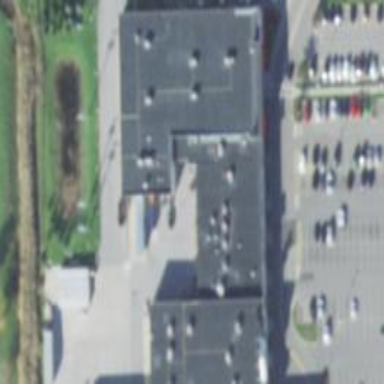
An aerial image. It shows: Building.